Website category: book
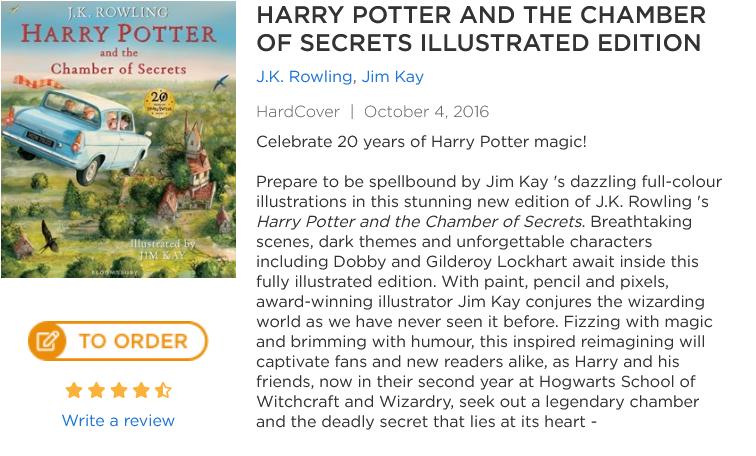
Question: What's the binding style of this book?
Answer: HardCover

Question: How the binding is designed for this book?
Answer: HardCover

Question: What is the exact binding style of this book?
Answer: HardCover

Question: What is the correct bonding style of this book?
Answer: HardCover

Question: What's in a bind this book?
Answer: HardCover

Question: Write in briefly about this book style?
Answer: HardCover

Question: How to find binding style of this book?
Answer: HardCover

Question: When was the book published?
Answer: October 4, 2016

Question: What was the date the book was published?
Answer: October 4, 2016

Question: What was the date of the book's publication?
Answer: October 4, 2016

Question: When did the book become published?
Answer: October 4, 2016

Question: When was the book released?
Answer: October 4, 2016

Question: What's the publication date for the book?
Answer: October 4, 2016